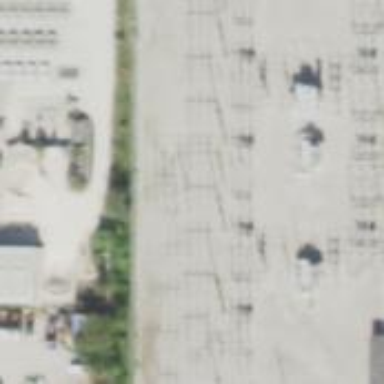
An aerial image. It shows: Switch for power supply.